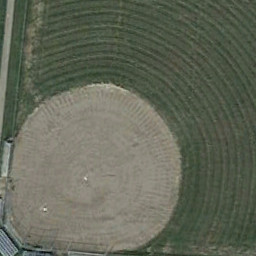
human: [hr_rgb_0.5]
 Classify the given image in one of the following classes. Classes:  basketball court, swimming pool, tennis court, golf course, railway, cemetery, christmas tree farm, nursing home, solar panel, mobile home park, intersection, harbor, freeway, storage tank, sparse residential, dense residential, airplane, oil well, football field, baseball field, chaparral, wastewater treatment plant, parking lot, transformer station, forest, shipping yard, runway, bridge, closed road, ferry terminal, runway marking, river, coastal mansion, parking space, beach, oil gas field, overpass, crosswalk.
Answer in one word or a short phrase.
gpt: baseball field